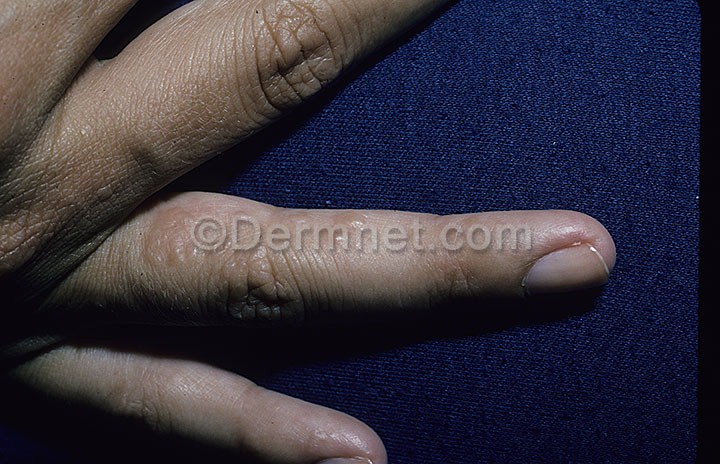
Disease: Eczema Photos